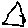
Label: triangle